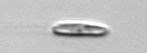
Label: Chrysochromulina